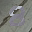
Label: 8